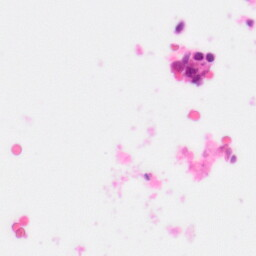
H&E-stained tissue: Colon